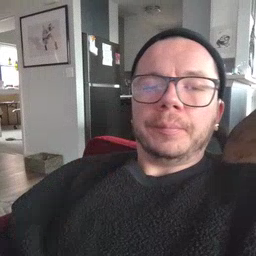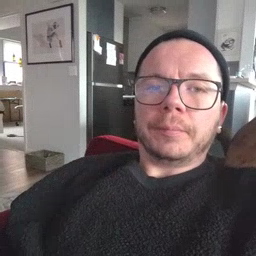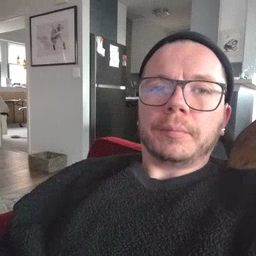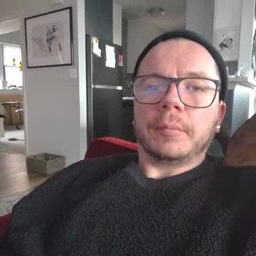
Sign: chair